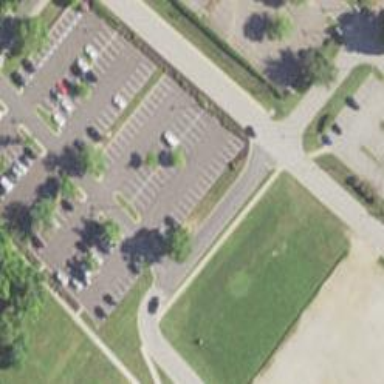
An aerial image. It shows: Parking area with asphalt surface.